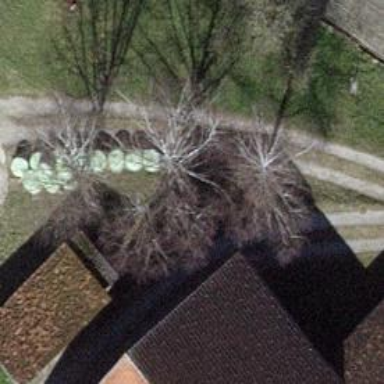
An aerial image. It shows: Urban tree adds touch of nature to the surroundings.